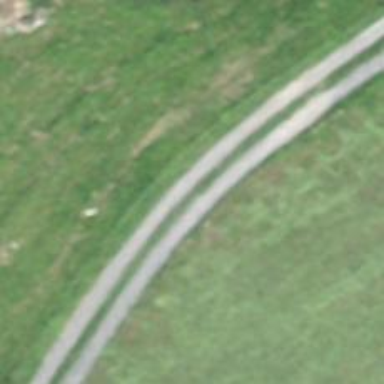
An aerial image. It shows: Unpaved service road.